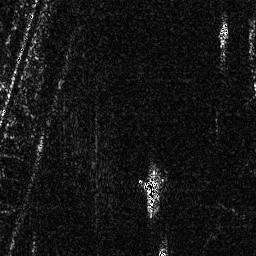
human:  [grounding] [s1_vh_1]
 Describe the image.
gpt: In the satellite image, there is  <ref>1 medium ship </ref> <box>[[56, 65, 62, 82, 0]]</box> located at bottom,  <ref>1 small ship </ref> <box>[[85, 7, 89, 19, 0]]</box> located at top right.